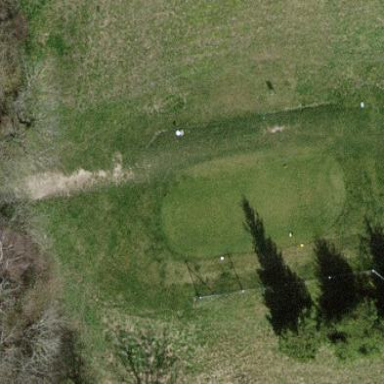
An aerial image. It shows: Golf tee on grass surface.